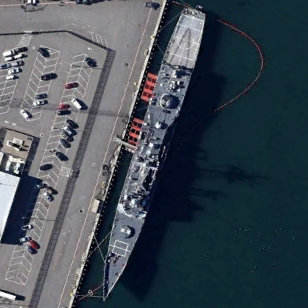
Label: cruiser